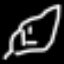
Label: leaf